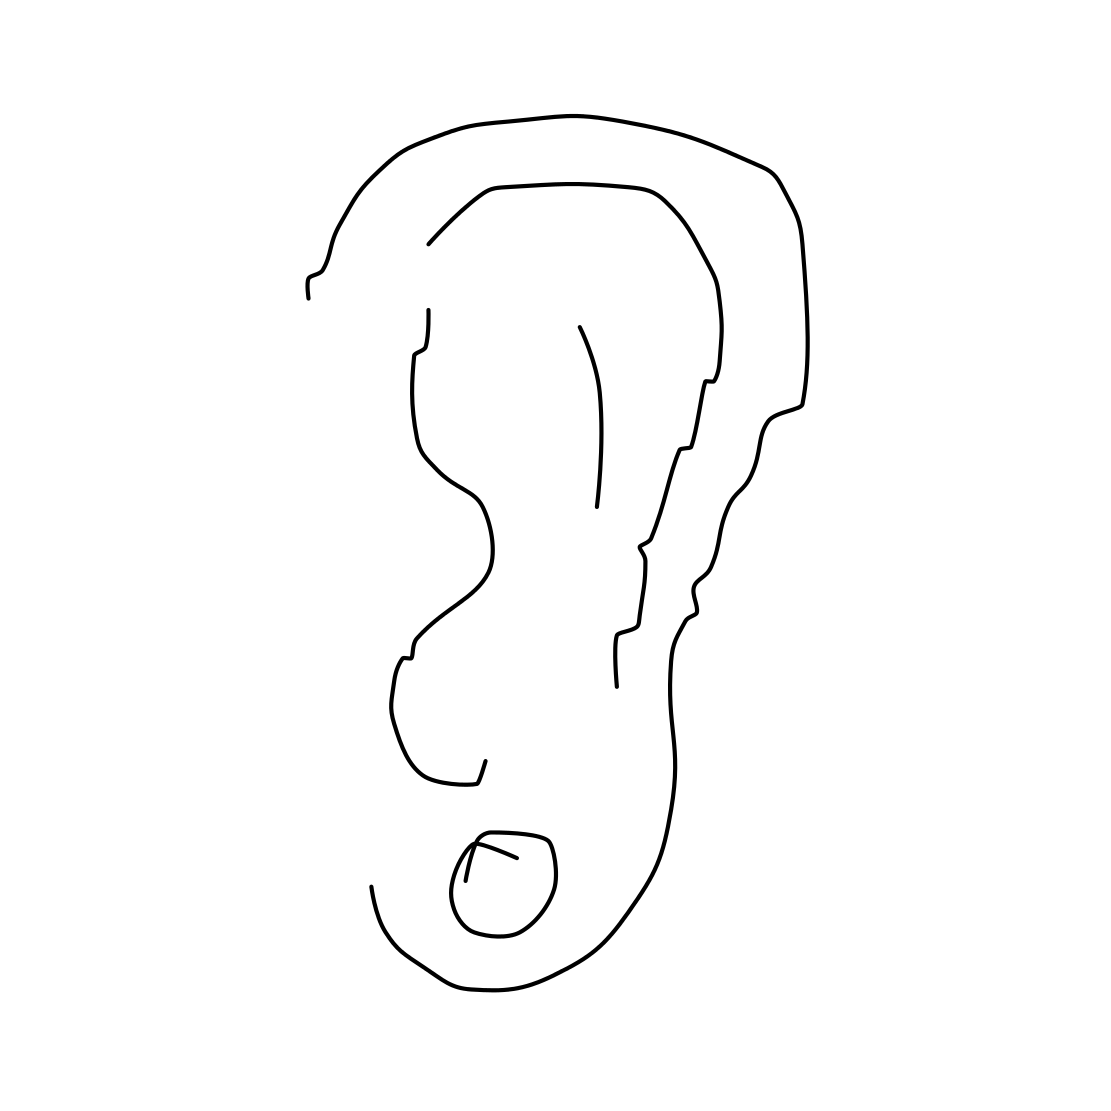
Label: ear